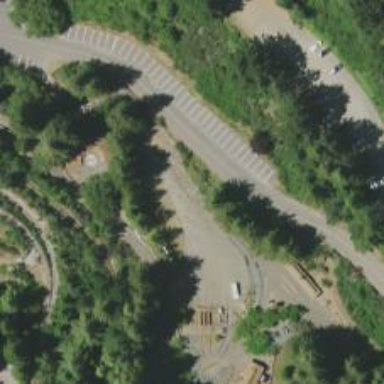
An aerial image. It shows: Miniature railway.